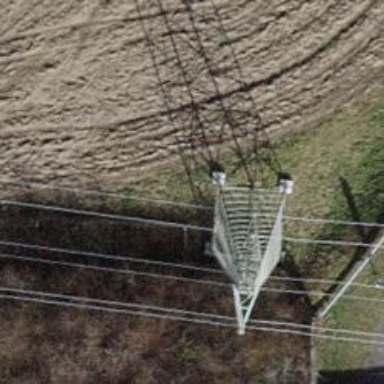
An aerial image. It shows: Lattice structure tower used for power distribution.